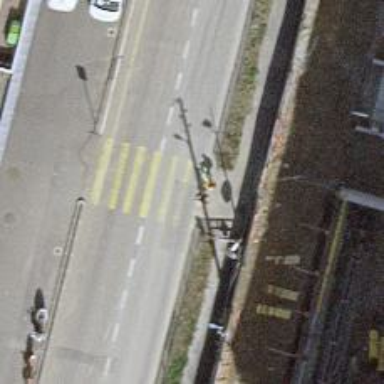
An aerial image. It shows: Uncontrolled zebra crossing with zebra markings.